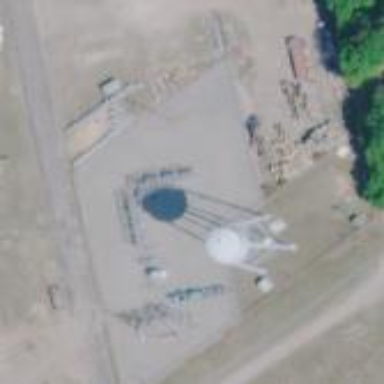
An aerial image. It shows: Industrial power substation surrounded by fence.